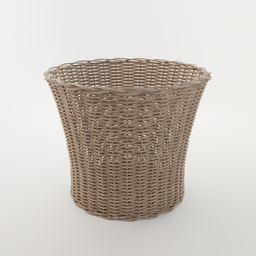
Label: tools